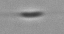
Label: Cylindrotheca_morphotype1